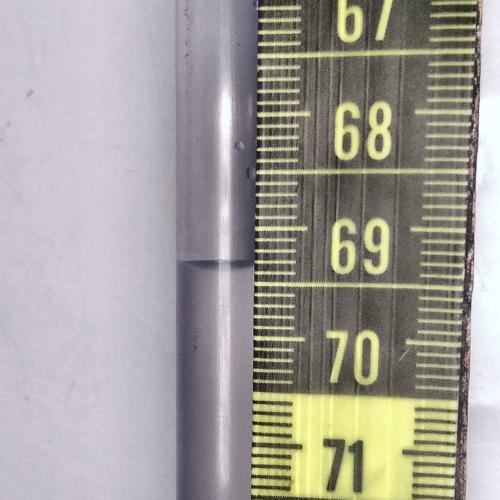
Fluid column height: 69.3 cm